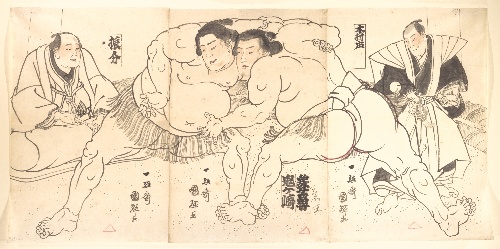
Artist: Utagawa Kuniteru
Artist bio: Japanese, 1830–1874
Date: 19th century
Object type: Painting
Classification: Paintings
Medium: Matted painting; ink on paper
Culture: Japan
Period: Edo period (1615–1868)
Dimensions: 14 3/8 x 29 5/16 in. (36.5 x 74.5 cm)
Department: Asian Art
Credit line: Gift of Lincoln Kirstein, 1960
Accession year: 1960
Repository: Metropolitan Museum of Art, New York, NY
Tags: Men|Wrestling